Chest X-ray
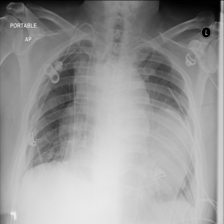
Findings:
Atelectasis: negative
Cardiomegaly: negative
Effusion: negative
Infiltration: negative
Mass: positive
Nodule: negative
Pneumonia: negative
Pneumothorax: negative
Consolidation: negative
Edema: negative
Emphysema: negative
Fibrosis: negative
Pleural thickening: negative
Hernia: negative